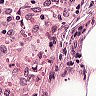
Metastatic tissue present: no